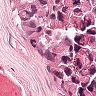
Metastatic tissue present: yes